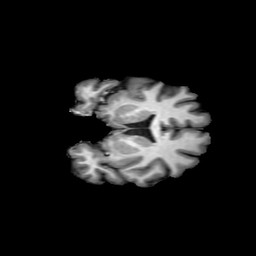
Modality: T1w
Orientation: coronal
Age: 37
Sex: female
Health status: healthy